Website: bh-photo
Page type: receipt
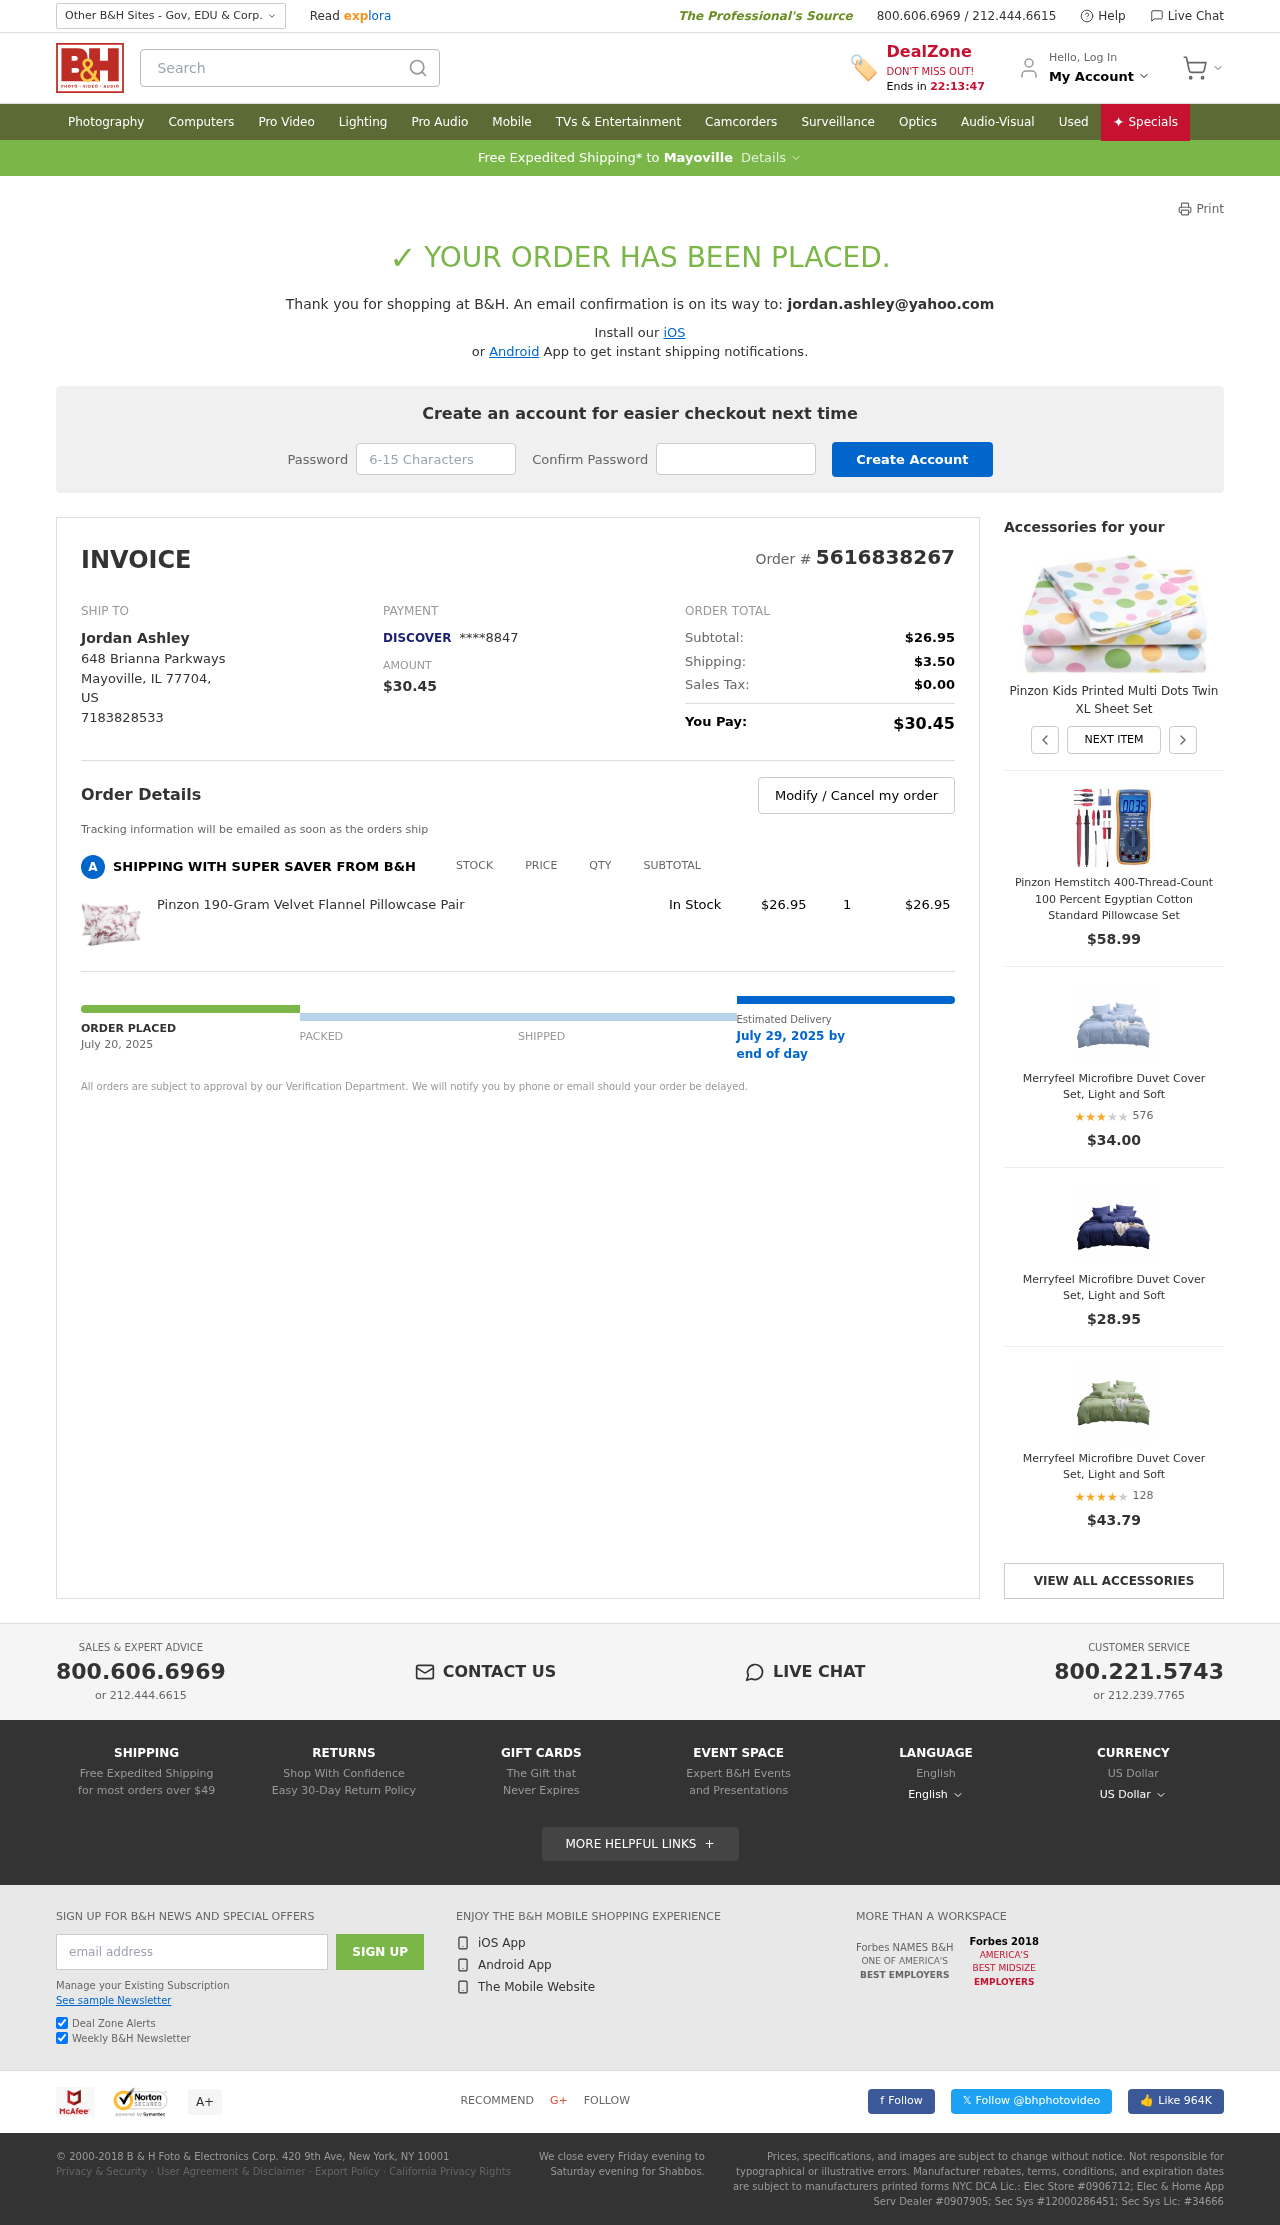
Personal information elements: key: PII_CARD_LAST4
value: ****8847
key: PII_CARD_TYPE
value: DISCOVER
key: PII_CITY
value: Mayoville
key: PII_COUNTRY_CODE
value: US
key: PII_EMAIL
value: jordan.ashley@yahoo.com
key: PII_FULLNAME
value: Jordan Ashley
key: PII_PHONE
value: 7183828533
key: PII_POSTCODE
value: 77704
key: PII_STATE_ABBR
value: IL
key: PII_STREET
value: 648 Brianna Parkways
Product elements: key: PRODUCT1_NAME
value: Pinzon 190-Gram Velvet Flannel Pillowcase Pair
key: PRODUCT1_PRICE
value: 26.95
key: PRODUCT1_QUANTITY
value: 1
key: PRODUCT2_NAME
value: Pinzon Kids Printed Multi Dots Twin XL Sheet Set
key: PRODUCT3_NAME
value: Pinzon Hemstitch 400-Thread-Count 100 Percent Egyptian Cotton Standard Pillowcase Set
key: PRODUCT3_PRICE
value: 58.99
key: PRODUCT4_NAME
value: Merryfeel Microfibre Duvet Cover Set, Light and Soft
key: PRODUCT4_NUM_RATINGS
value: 576
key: PRODUCT4_PRICE
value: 34
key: PRODUCT4_RATING
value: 3.4
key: PRODUCT5_NAME
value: Merryfeel Microfibre Duvet Cover Set, Light and Soft
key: PRODUCT5_PRICE
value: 28.95
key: PRODUCT6_NAME
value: Merryfeel Microfibre Duvet Cover Set, Light and Soft
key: PRODUCT6_NUM_RATINGS
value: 128
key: PRODUCT6_PRICE
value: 43.79
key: PRODUCT6_RATING
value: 3.9
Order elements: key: ORDER_ID
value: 5616838267
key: ORDER_TOTAL
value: $30.45
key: ORDER_SUBTOTAL
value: $26.95
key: ORDER_SHIPPING_COST
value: $3.50
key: ORDER_TAX
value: $0.00
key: ORDER_DATE
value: July 20, 2025
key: ORDER_DELIVERY_DATE
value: July 29, 2025 by
Search elements: key: HEADER_SEARCH
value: Search